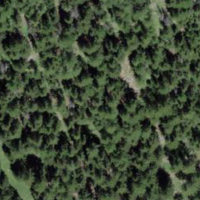
EUNIS habitat code: 43
Species observed at this site:
Cephalanthera rubra